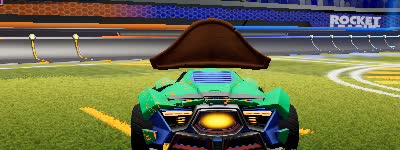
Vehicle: werewolf